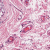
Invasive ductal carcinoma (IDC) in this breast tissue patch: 0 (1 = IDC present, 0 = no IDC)